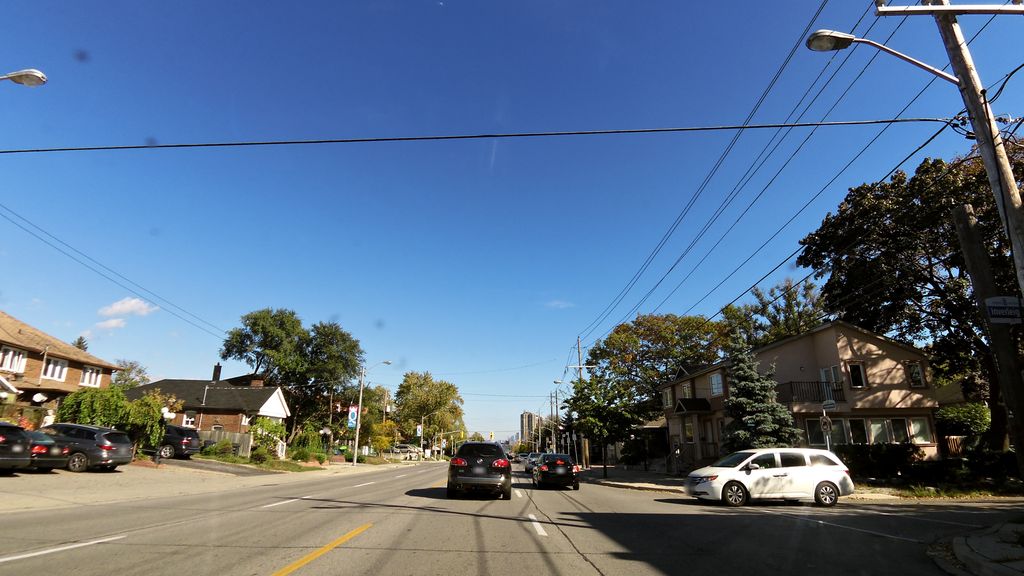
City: toronto